Question: Does anybody know, how is email address highlighted in Gmail app on Android?
Here is the screen show of what I mean:

I know, that text can be highlighted using span, or HTML code, but what should I do, if there is custom View?
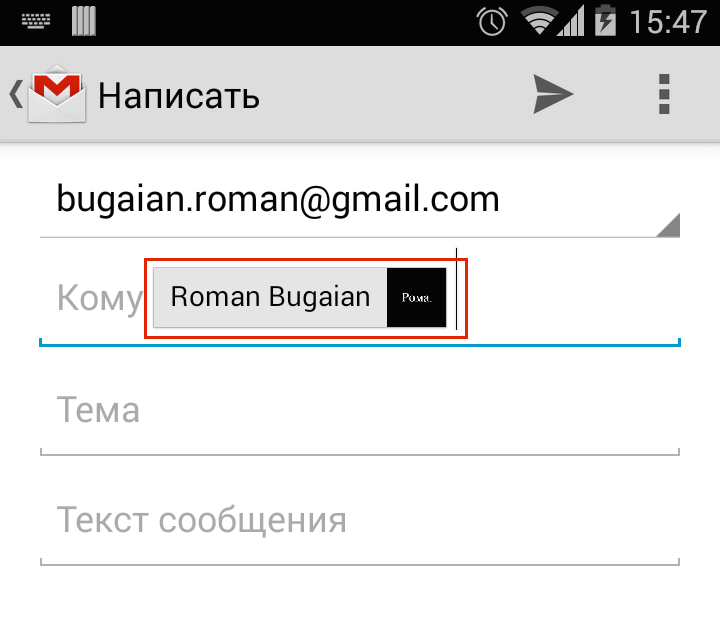
Answer: You can go with <URL> and customize it to work for textview.
If you don't want to use this library, you can check <URL>. The similar behavior could be obtained for textview easily.